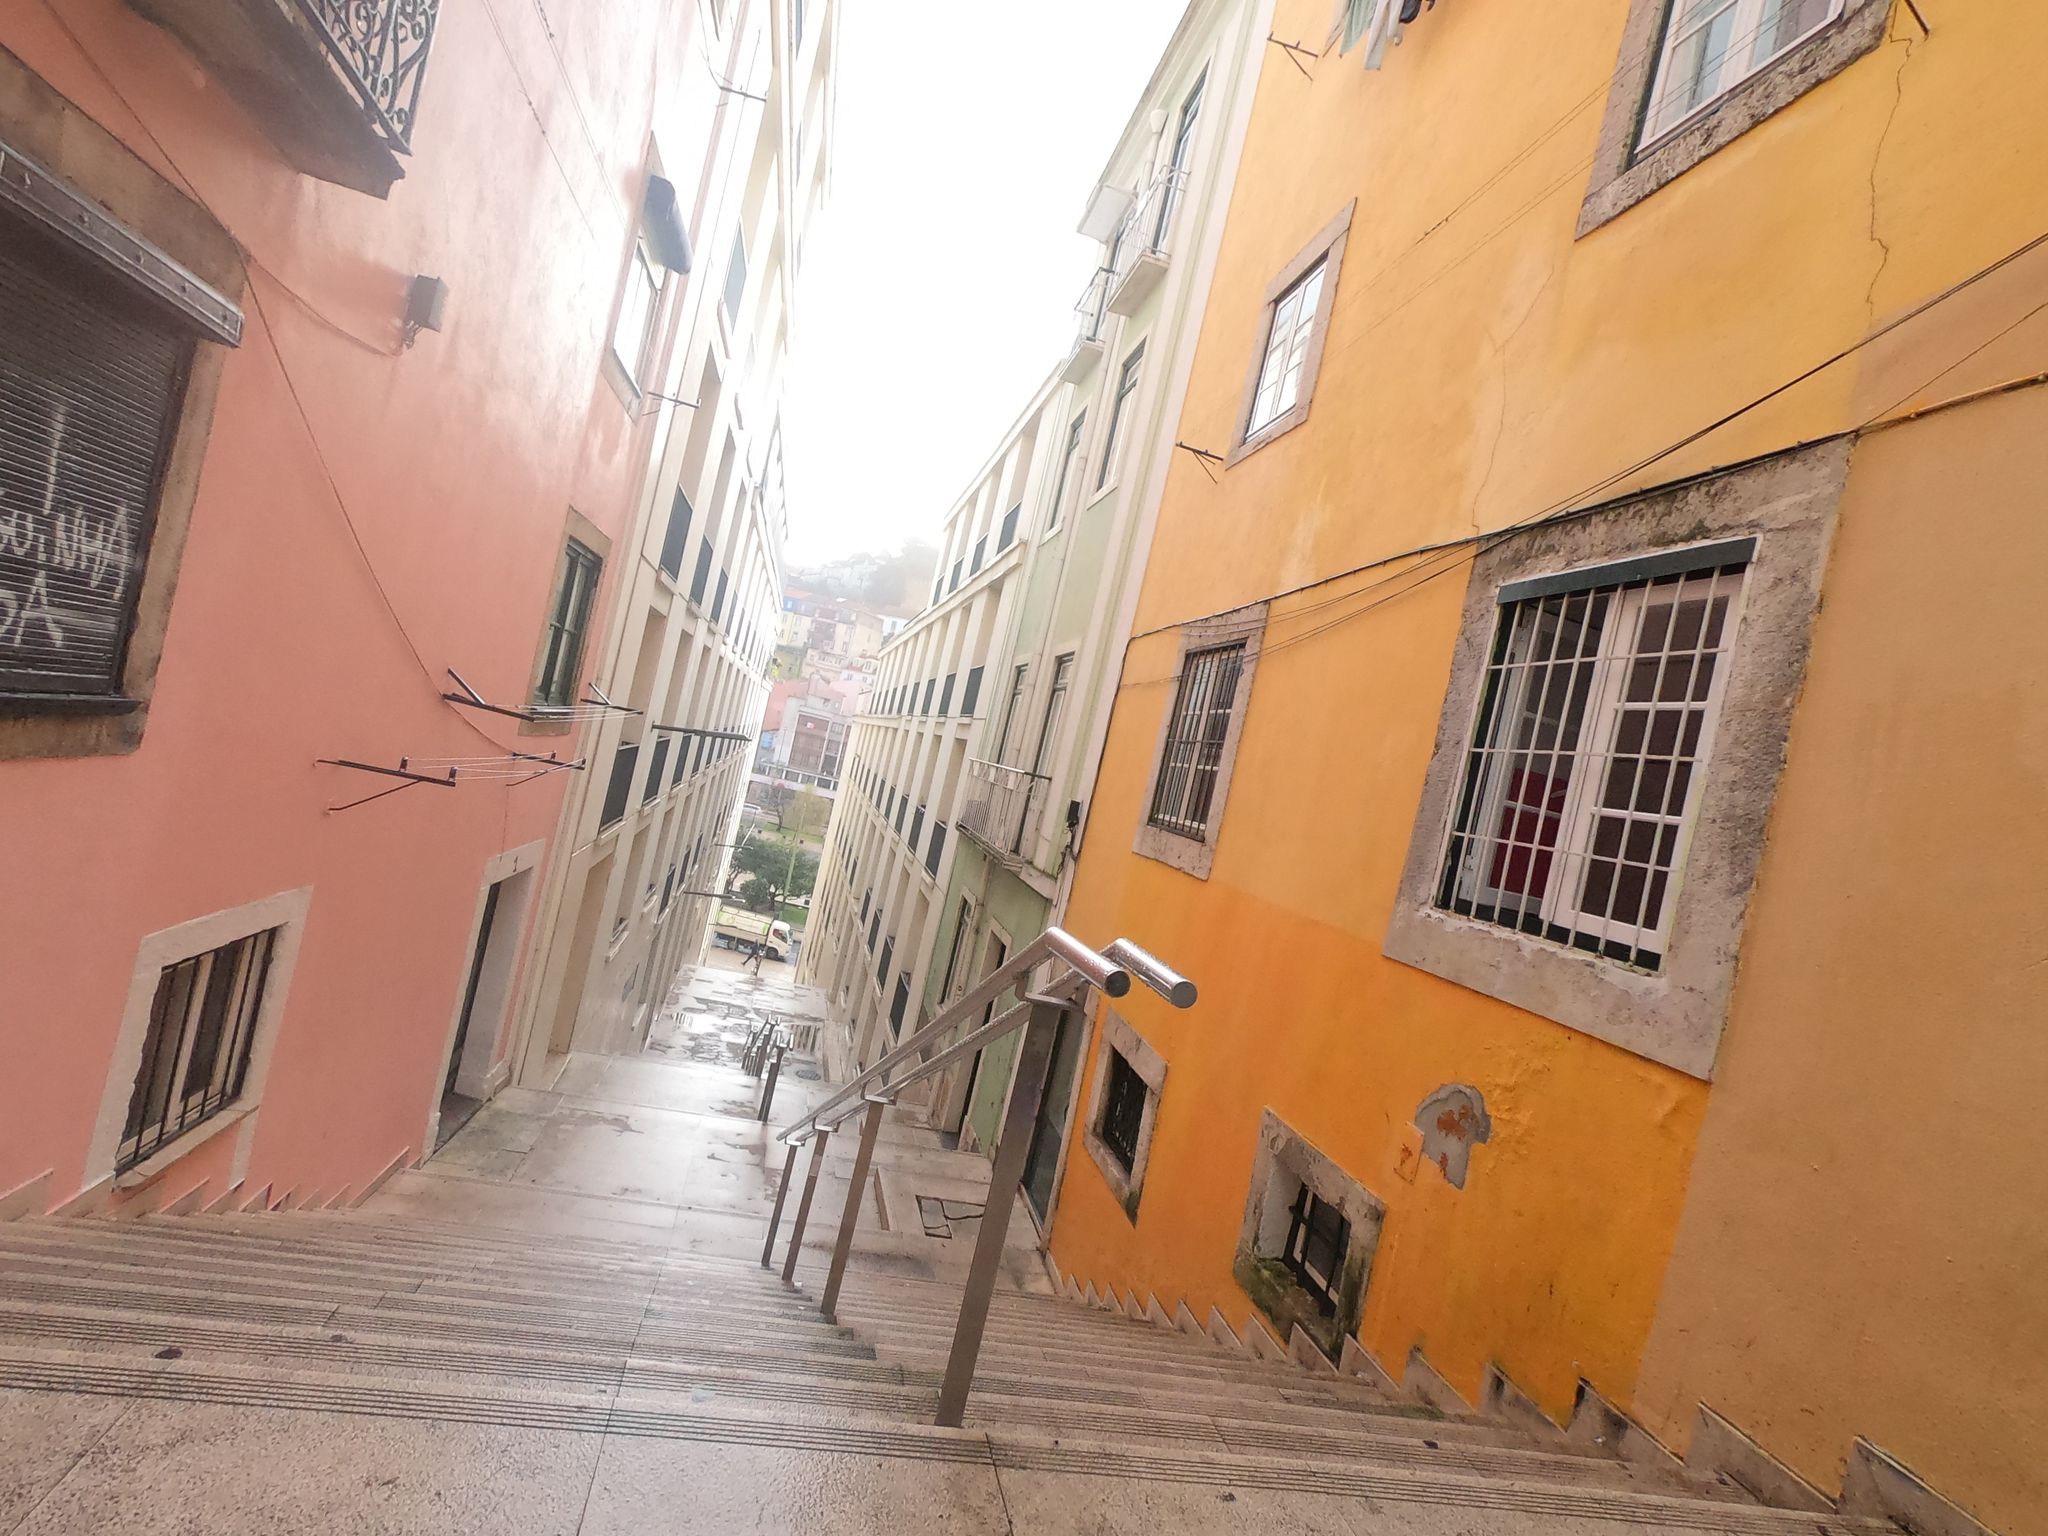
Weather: clear
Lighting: day
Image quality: good
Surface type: walking surface
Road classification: pedestrian, steps
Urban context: urban centre
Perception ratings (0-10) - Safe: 6.94, Lively: 4.96, Beautiful: 1.52, Boring: 6.24, Depressing: 4.88, Wealthy: 4.53